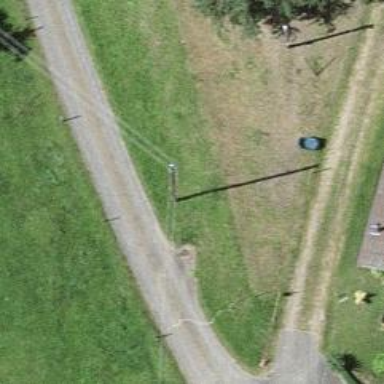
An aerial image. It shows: Minor power line.